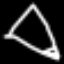
Label: pencil